Question: I have an audio file that represents the sound of a motor. I've been reading that the 'normal' fft doesn't deliver a valuable analysis about the machine, and that I should use the to describe the 'behavior' of the machine. I recorded its sound while incrementing its speed, and I put the records together and calculated its spectogram. Here is the code for that:
'''
%% read the Audio file and plot its
clear, clc , clf;
M = 512;
k =1
data= 0 ;
for i =100:5:180
fileName =['A10_uSp0_Mic100k_2nd_V_',int2str(i),'.wav']
[x(:,k),Fs] = audioread(fileName);
k = k+1 ;
end
for i = 1:length(x(1,:))
data = [data(:);x(:,i)];
end
k = length(x(1,:));
while k ~= 2
data = [data(:);x(:,k)];
k = k -1;
end
spectrogram(data,hamming(M),M/2,0:20:4000,Fs,'yaxis');
'''
and the result looks like:

As you might be able to see, I incremented the speed of the machine by 5 for each timepoint. My question is how to calculate the order analysis for this system!?
Thanks so much for any help!
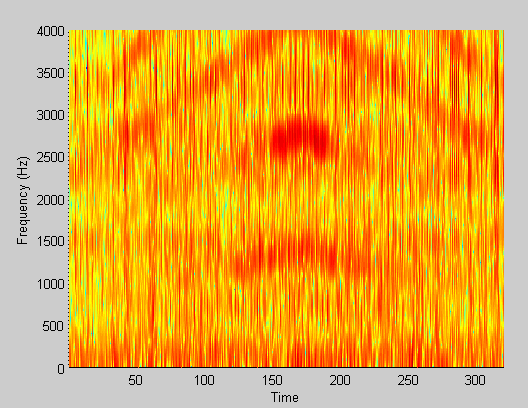
Answer: This is more of a scientific question than a question about programming. Order analysis can be done using the fourier transform. All you need to do is looking for , i.e. where the frequency of the noise is proportional to the rotation speed.
In your example image there is such an order from 2000 Hz at time(speed) 0 to 4000 Hz at time(speed) 150. Afterwards it seems to reflected downwards, probably an artifact of insufficient sampling.
So which order is it? For this you need to know the rotational speed of the motor which you do not seem to know. There is also another weaker order starting at 3000 Hz at time(speed) 0. With two or more visible orders you might be able to deduce the rotational speed of the motor (by requiring the frequencies to be whole number multiples of the original speed).
Anyway the code probably doesn't need to be changed except for a higher frequency resolution.